Question: Say I have this data frame:
'''
treatment <- c(rep("A",6),rep("B",6),rep("C",6),rep("D",6),rep("E",6),rep("F",6))
year <- as.numeric(c(1999:2004,1999:2004,2005:2010,2005:2010,2005:2010,2005:2010))
variable <- c(runif(6,4,5),runif(6,5,6),runif(6,3,4),runif(6,4,5),runif(6,5,6),runif(6,6,7))
se <- c(runif(6,0.2,0.5),runif(6,0.2,0.5),runif(6,0.2,0.5),runif(6,0.2,0.5),runif(6,0.2,0.5),runif(6,0.2,0.5))
id <- 1:36
df1 <- as.data.table(cbind(id,treatment,year,variable,se))
df1$year <- as.numeric(df1$year)
df1$variable <- as.numeric(df1$variable)
df1$se <- as.numeric(df1$se)
'''
As I mentioned in a previous question (<URL>, I wanted to use ggplot2 to display my data in a specific way.
I managed to do so using the following script:
'''
y1 <- df1[df1$treatment=='A'&df1$year==2004,]$variable
y2 <- df1[df1$treatment=='B'&df1$year==2004,]$variable
y3 <- df1[df1$treatment=='C'&df1$year==2005,]$variable
y4 <- df1[df1$treatment=='D'&df1$year==2005,]$variable
y5 <- df1[df1$treatment=='E'&df1$year==2005,]$variable
y5 <- df1[df1$treatment=='E'&df1$year==2005,]$variable
y6 <- df1[df1$treatment=='F'&df1$year==2005,]$variable
p <- ggplot(df1,aes(x=year,y=variable,group=treatment,color=treatment))+
geom_line(aes(y = variable, group = treatment, linetype = treatment, color = treatment),size=1.5,lineend = "round") +
scale_linetype_manual(values=c('solid','solid','solid','dashed','solid','dashed')) +
geom_point(aes(colour=factor(treatment)),size=4)+
geom_errorbar(aes(ymin=variable-se,ymax=variable+se),width=0.2,size=1.5)+
guides(colour = guide_legend(override.aes = list(shape=NA,linetype = c("solid", "solid",'solid','dashed','solid','dashed'))))
p+labs(title="Title", x="years", y = "Variable 1")+
theme_classic() +
scale_x_continuous(breaks=c(1998:2010), labels=c(1998:2010),limits=c(1998.5,2010.5))+
geom_segment(aes(x=2004, y=y1, xend=2005, yend=y3),colour='blue1',size=1.5,linetype='solid')+
geom_segment(aes(x=2004, y=y1, xend=2005, yend=y4),colour='blue1',size=1.5,linetype='dashed')+
geom_segment(aes(x=2004, y=y2, xend=2005, yend=y5),colour='red3',size=1.5,linetype='solid')+
geom_segment(aes(x=2004, y=y2, xend=2005, yend=y6),colour='red3',size=1.5,linetype='dashed')+
scale_color_manual(values=c('blue1','red3','blue1','blue1','red3','red3'))+
theme(text = element_text(size=12))
'''
As you can see I used both geom_line and geom_segment to display the lines for my graph.

It's almost perfect but if you look closely, the segments that are drawn (between 2004 and 2005) do not display the same line size, even though I used the same arguments values in the script (i.e. 'size=1.5' and 'linetype='solid'' or 'dashed').
Of course I could change manually the size of the segments to get similar lines, but when I do that, segments are not as smooth as the lines using 'geom_line'.
Also, I get the same problem (different line shapes) by including the 'size' or 'linetype' arguments within the 'aes()' argument.
Do you have any idea what causes this difference and how I can get the exact same shapes for both my segments and lines ?
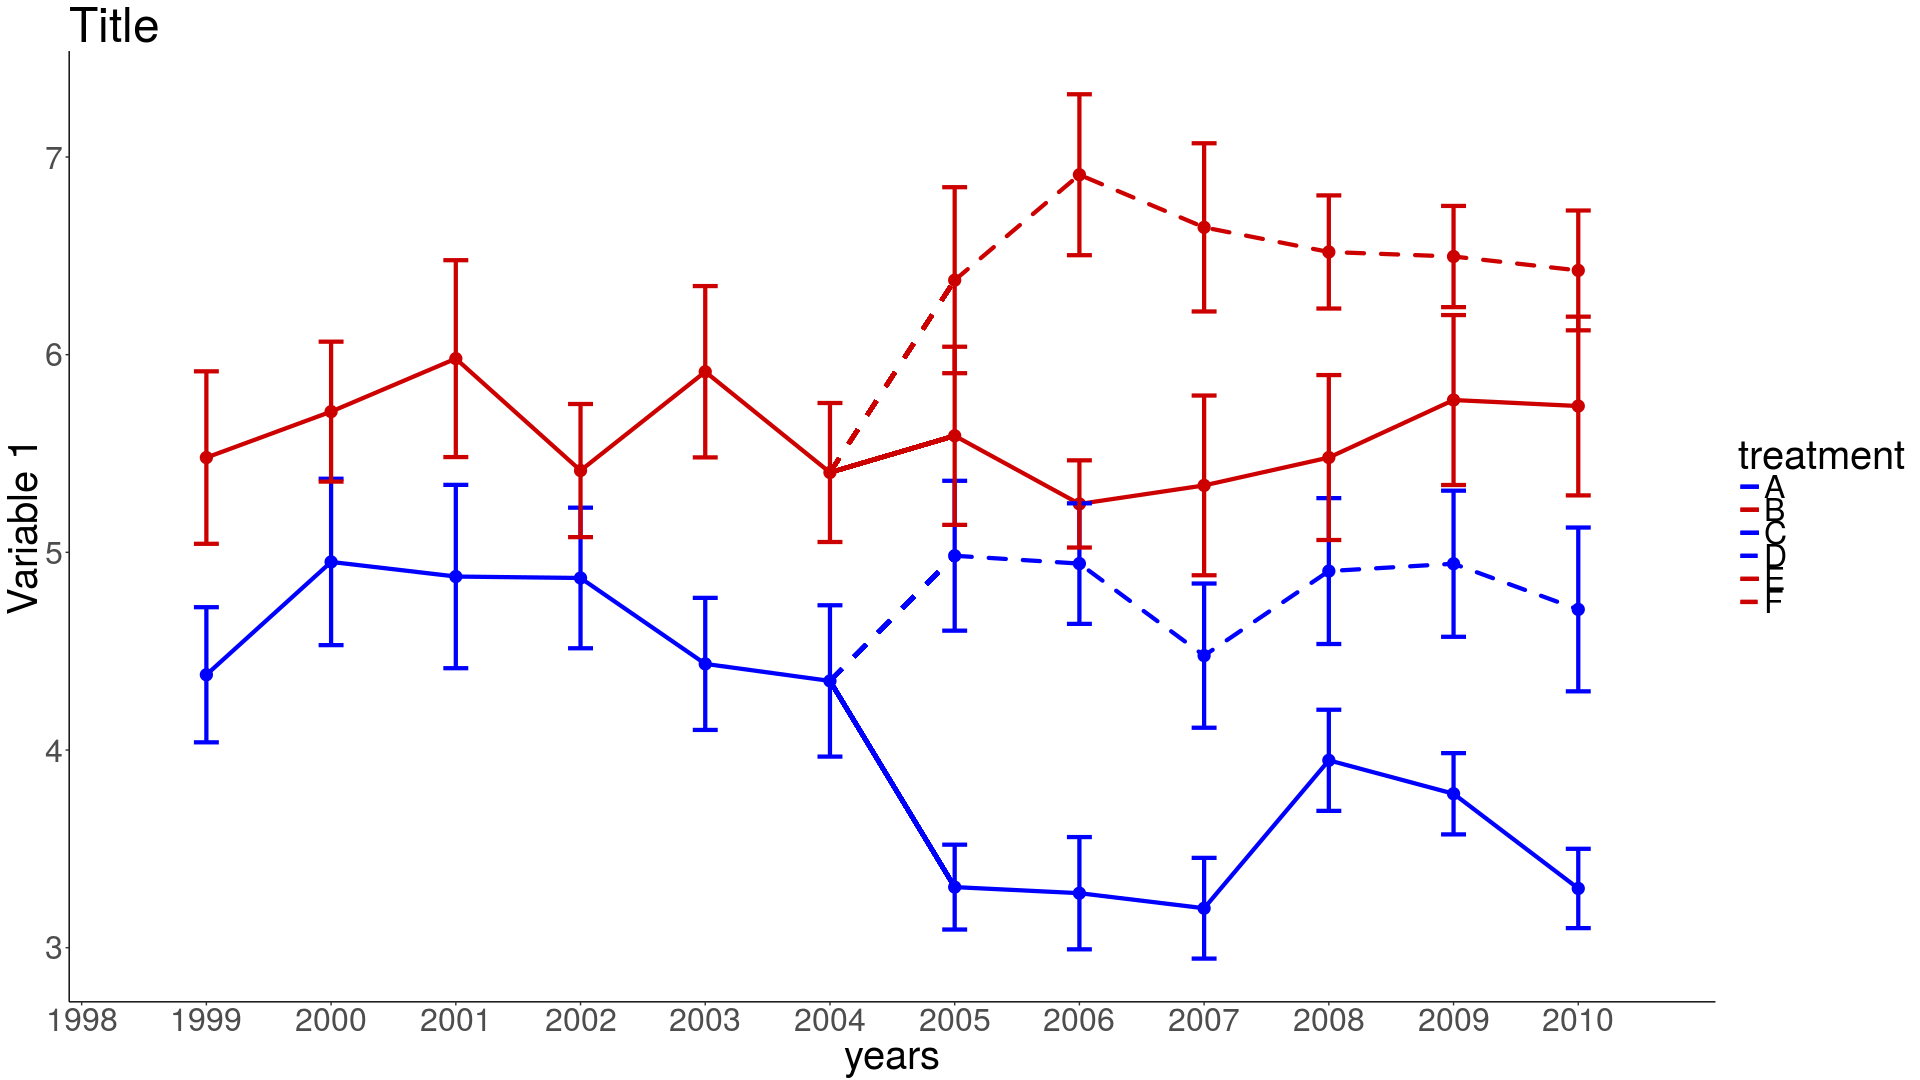
Answer: It seems to be an anti-aliasing issue with geom_segment, but that seems like a somewhat cumbersome approach to begin with. I think I have resolved your issue by duplicating the 'A' and 'B' treatments in the original data frame.
'''
# First we are going to duplicate and rename the 'shared' treatments
library(dplyr)
library(ggplot2)
df1 %>%
filter(treatment %in% c("A", "B")) %>%
mutate(treatment = ifelse(treatment == "A",
"AA", "BB")) %>%
bind_rows(df1) %>% # This rejoins with the original data
# Now we create 'treatment_group' and 'line_type' variables
mutate(treatment_group = ifelse(treatment %in% c("A", "C", "D", "AA"),
"treatment1",
"treatment2"), # This variable will denote color
line_type = ifelse(treatment %in% c("AA", "BB", "D", "F"),
"type1",
"type2")) %>% # And this variable denotes the line type
# Now pipe into ggplot
ggplot(aes(x = year, y = variable,
group = interaction(treatment_group, line_type), # grouping by both linetype and color
color = treatment_group)) +
geom_line(aes(x = year, y = variable, linetype = line_type),
size = 1.5, lineend = "round") +
geom_point(size=4) +
# The rest here is more or less the same as what you had
geom_errorbar(aes(ymin = variable-se, ymax = variable+se),
width = 0.2, size = 1.5) +
scale_color_manual(values=c('blue1','red3')) +
scale_linetype_manual(values = c('dashed', 'solid')) +
labs(title = "Title", x = "Years", y = "Variable 1") +
scale_x_continuous(breaks = c(1998:2010),
limits = c(1998.5, 2010.5))+
theme_classic() +
theme(text = element_text(size=12))
'''
Which will give you the following<URL>
My numbers are different since they were randomly generated.
You can then modify the legend to your liking, but my recommendation is using something like 'geom_label' and then be sure to set 'check_overlap = TRUE'.
Hope this helps!